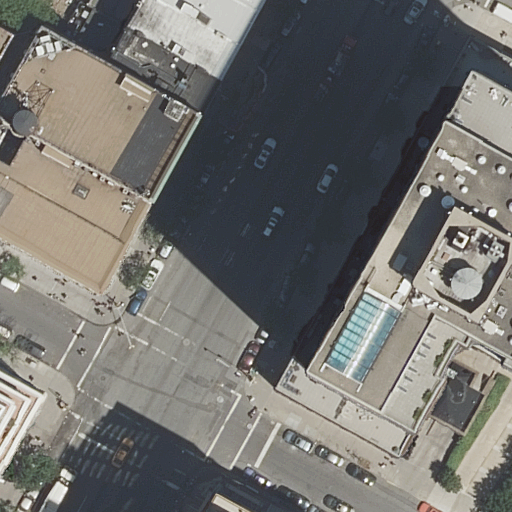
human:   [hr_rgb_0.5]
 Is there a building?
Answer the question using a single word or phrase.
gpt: yes

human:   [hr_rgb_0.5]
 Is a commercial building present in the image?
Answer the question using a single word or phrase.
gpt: no

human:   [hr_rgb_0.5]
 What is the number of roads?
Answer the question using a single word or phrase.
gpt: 2

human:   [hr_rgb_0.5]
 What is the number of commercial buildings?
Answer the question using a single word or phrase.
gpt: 0

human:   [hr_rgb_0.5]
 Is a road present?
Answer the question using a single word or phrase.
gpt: yes

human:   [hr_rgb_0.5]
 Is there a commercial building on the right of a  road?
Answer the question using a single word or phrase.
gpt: no

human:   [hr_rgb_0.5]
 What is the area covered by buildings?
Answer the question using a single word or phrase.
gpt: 4138m2

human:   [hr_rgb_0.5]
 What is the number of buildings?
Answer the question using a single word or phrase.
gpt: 7

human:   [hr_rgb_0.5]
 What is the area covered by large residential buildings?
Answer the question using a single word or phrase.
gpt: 3361m2

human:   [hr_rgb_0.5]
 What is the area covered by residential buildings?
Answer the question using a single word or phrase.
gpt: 4138m2

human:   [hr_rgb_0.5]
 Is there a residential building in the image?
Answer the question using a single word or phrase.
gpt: yes

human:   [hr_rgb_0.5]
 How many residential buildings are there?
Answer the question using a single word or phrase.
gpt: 7

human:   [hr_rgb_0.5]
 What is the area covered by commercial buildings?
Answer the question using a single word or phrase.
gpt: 0m2

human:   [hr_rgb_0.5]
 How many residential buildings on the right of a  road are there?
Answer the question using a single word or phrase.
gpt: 2

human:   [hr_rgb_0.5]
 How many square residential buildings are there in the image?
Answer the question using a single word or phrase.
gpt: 0

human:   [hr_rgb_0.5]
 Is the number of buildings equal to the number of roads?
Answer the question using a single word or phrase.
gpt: no

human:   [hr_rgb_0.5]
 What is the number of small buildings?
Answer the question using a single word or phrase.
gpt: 2

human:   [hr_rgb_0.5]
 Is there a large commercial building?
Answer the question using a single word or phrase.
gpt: no

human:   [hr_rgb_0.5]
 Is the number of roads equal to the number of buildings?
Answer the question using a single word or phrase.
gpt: no

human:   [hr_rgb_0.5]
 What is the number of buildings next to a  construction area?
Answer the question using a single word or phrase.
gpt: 0

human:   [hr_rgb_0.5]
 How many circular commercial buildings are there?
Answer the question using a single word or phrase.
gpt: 0

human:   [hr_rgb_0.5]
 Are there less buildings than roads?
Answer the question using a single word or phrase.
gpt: no

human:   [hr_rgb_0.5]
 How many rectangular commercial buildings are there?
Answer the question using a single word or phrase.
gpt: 0

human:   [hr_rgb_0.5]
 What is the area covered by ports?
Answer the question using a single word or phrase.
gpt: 0m2

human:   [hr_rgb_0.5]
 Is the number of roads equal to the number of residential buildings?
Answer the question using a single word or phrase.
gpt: no

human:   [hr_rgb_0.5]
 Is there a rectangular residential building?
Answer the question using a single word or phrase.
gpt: yes

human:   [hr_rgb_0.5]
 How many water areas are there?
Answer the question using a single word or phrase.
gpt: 0

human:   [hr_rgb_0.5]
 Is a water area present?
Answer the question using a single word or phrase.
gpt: no

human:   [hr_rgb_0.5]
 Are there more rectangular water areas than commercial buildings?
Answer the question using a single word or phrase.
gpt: no

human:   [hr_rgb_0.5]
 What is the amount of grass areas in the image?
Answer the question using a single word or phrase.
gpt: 0

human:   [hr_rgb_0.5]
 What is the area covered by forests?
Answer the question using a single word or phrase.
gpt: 0m2

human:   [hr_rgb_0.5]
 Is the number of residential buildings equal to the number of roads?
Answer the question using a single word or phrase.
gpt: no

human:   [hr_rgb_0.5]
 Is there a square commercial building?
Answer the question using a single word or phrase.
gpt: no

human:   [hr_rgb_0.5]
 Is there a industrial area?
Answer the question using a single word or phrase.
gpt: no

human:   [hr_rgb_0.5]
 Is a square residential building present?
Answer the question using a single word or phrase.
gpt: no

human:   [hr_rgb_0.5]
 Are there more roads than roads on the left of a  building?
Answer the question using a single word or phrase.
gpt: no

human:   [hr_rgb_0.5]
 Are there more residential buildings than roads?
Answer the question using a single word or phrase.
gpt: yes

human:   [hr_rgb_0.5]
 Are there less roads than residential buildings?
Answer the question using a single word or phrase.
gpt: yes

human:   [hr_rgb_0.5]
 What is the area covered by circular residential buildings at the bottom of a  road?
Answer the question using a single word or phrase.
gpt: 0m2

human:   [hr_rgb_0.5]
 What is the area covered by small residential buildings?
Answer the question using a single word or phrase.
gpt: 14m2

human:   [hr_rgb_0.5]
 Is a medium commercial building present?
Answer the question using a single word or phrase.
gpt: no

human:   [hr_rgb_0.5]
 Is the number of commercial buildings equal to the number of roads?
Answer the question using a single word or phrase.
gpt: no

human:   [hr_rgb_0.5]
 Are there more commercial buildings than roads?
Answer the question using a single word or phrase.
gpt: no

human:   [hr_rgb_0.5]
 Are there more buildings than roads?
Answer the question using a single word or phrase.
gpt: yes

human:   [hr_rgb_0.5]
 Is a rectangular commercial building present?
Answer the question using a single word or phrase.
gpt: no

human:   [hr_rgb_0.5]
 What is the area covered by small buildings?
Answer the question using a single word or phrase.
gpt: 14m2

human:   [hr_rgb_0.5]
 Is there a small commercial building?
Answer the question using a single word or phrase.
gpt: no

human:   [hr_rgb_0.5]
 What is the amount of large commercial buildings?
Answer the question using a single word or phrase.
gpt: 0

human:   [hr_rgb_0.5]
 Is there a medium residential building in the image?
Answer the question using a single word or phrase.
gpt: yes

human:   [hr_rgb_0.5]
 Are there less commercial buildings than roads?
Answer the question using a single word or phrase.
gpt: yes

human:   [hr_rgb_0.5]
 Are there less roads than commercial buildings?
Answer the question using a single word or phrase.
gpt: no

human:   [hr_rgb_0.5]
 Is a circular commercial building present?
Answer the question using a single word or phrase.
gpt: no

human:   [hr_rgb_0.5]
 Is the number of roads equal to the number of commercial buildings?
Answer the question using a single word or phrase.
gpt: no

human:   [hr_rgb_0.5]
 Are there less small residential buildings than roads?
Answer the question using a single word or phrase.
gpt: no

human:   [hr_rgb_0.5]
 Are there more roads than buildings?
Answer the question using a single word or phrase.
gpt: no

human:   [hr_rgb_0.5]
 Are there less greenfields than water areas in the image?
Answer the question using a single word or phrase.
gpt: no

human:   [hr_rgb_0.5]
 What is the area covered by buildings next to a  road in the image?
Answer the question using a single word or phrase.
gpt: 4138m2

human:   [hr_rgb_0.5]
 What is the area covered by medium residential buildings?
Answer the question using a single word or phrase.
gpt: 761m2

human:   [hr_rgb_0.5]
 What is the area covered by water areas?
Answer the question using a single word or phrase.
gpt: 0m2

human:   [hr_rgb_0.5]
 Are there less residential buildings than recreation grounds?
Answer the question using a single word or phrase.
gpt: no

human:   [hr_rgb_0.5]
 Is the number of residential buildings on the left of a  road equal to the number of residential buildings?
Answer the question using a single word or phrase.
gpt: no

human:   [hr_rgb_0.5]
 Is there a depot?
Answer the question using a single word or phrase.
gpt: no

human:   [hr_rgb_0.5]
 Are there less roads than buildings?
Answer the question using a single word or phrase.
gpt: yes

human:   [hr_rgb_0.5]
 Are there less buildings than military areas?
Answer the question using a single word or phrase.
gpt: no